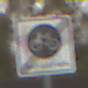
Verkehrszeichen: EndeFahrradstrasse
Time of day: MorningAfternoon
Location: Outdoor (Nature)
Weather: Overcast
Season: NotSpecified
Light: Natural